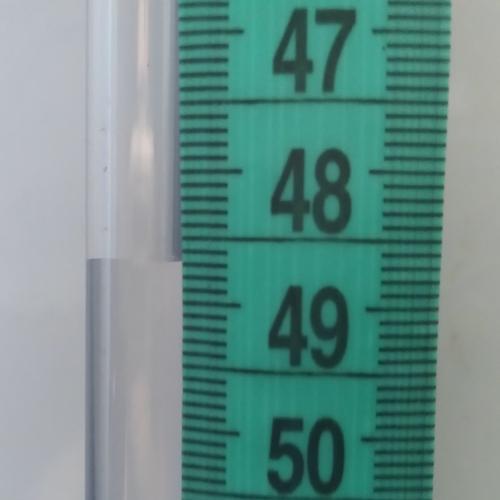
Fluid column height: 48.7 cm